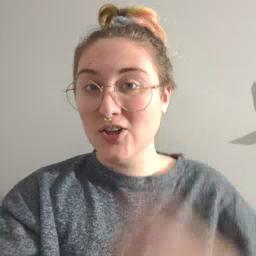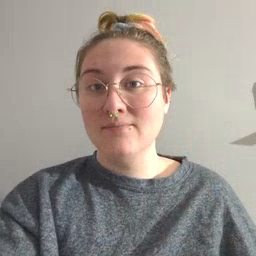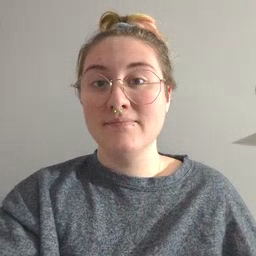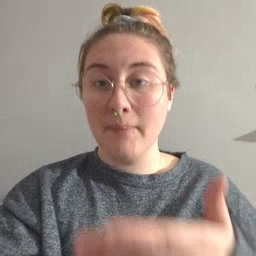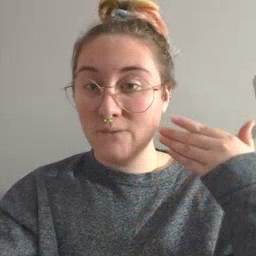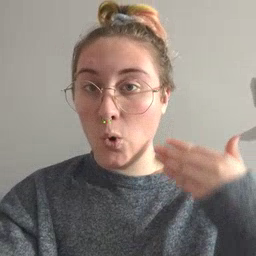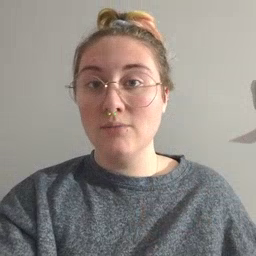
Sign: before